Question: I have got four tabs. I was able to change the tab icon color from default blue to red (or probably any color) and it works perfectly fine. The problem is it works only for three tabbaritems and last one is default blue. Below is the code. I'm coding this in 'rootviewcontrollerAppDelegate.m' You could try this by pasting the below code in your appdelegate. Could you guys help me out I'd be so greatful!
'''
@implementation UITabBar (ColorExtensions)
- (void)recolorItemsWithColor:(UIColor *)color shadowColor:(UIColor *)shadowColor shadowOffset:(CGSize)shadowOffset shadowBlur:(CGFloat)shadowBlur
{
CGColorRef cgColor = [color CGColor];
CGColorRef cgShadowColor = [shadowColor CGColor];
for (UITabBarItem *item in [self items])
if ([item respondsToSelector:@selector(selectedImage)] &&
[item respondsToSelector:@selector(setSelectedImage:)] &&
[item respondsToSelector:@selector(_updateView)])
{
CGRect contextRect;
contextRect.origin.x = 0.0f;
contextRect.origin.y = 0.0f;
contextRect.size = [[item selectedImage] size];
// Retrieve source image and begin image context
UIImage *itemImage = [item image];
CGSize itemImageSize = [itemImage size];
CGPoint itemImagePosition;
itemImagePosition.x = ceilf((contextRect.size.width - itemImageSize.width) / 2);
itemImagePosition.y = ceilf((contextRect.size.height - itemImageSize.height) / 2);
UIGraphicsBeginImageContext(contextRect.size);
CGContextRef c = UIGraphicsGetCurrentContext();
// Setup shadow
CGContextSetShadowWithColor(c, shadowOffset, shadowBlur, cgShadowColor);
// Setup transparency layer and clip to mask
CGContextBeginTransparencyLayer(c, NULL);
CGContextScaleCTM(c, 1.0, -1.0);
CGContextClipToMask(c, CGRectMake(itemImagePosition.x, -itemImagePosition.y,
itemImageSize.width, -itemImageSize.height), [itemImage CGImage]);
// Fill and end the transparency layer
CGContextSetFillColorWithColor(c, cgColor);
contextRect.size.height = -contextRect.size.height;
CGContextFillRect(c, contextRect);
CGContextEndTransparencyLayer(c);
// Set selected image and end context
[item setSelectedImage:UIGraphicsGetImageFromCurrentImageContext()];
UIGraphicsEndImageContext();
// Update the view
[item _updateView];
}
}
@end
- (BOOL)application:(UIApplication *)application didFinishLaunchingWithOptions: (NSDictionary *)launchOptions
{
[[tabBarController tabBar] recolorItemsWithColor:[UIColor redColor] shadowColor:[UIColor blackColor] shadowOffset:CGSizeMake(0.0f, -1.0f) shadowBlur:3.0f];
[self.window addSubview:tabBarController.view];
[self.window makeKeyAndVisible];
[self addTabBarArrow];
return YES;
}
'''

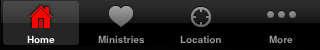
Answer: no problem for self-add tabbar-item, i test this code for 4 items;
but your last tabbar item is a system tabbar item(the"....""more" item), so this code maybe has no use for it; its just not use image your set in;